Question: I'm trying to run <URL> to test an app I'm writing, and when running , I get a
'''
Error in startup script: can't find package udp
while executing
"package req udp"
(file "gpsfeed+.tcl" line 738)
'''
There seem to be no instructions/help available for downloading and installing the udp package..
Does anyone have a straight-forward method for adding this package to tcl?
(I'm on osx 10.6.7, and have tcl8.5 installed in /opt/local/lib/tcl8.5/)
Thanks
---
(Thanks, Donal)
1. I downloaded ActiveTcl, and installed it (Double-click).
2. ActiveTcl installs teacup, which should be updated: sudo teacup update-self
3. sudo teacup install udp found and installed the udp package Resolving udp ... [package udp 1.0.9 macosx10.5-i386-x86_64 @ http://teapot.activestate.com] Resolving Tcl 8.4 -is package ... [package Tcl 8.5.9 _ ... Installed outside repository, probing dependencies] Retrieving package udp 1.0.9 macosx10.5-i386-x86_64 ...@ http://teapot.activestate.com ... Ok Installing into /Library/Tcl/teapot Installing package udp 1.0.9 macosx10.5-i386-x86_64
4. Now, either changing the path for the ActiveTcl tclsh version, or running it explicitly /usr/local/bin/tclsh8.5 gpsfeed+.tcl works, and the udp library is found.
Now, all I need is someone to rewrite it to be legible! ;)

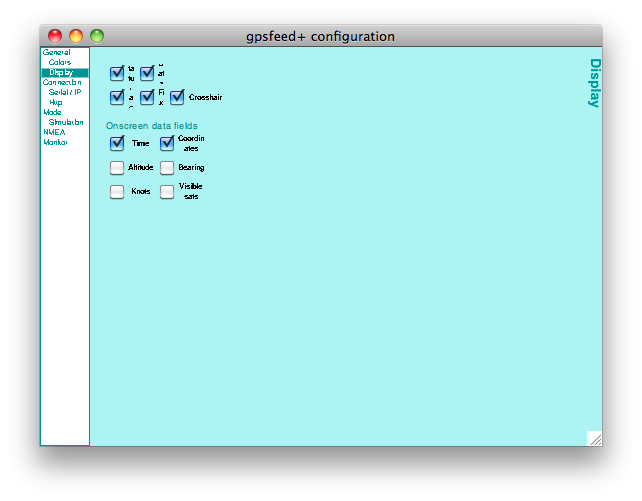
Answer: I use <URL> on OSX. While I can't remember if the 'udp' package is part of the default download or if you have to use 'teacup update' to pull it in after installation, I know that ActiveState most certainly distribute the package for use with their distribution.
If you're building directly, <URL>. The directory where you install the package needs to be on the list of places in the 'auto_path' global variable. Either pick the installation location from a place already listed on that path in your installation of Tcl, or 'lappend' the location where you put TclUDP at the start of the script. The 'gpsfeed+' code might have some code to allow you to specify package installation locations without editing its code, but I don't know it so I can't say for sure without quite a bit more research.